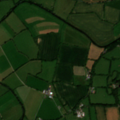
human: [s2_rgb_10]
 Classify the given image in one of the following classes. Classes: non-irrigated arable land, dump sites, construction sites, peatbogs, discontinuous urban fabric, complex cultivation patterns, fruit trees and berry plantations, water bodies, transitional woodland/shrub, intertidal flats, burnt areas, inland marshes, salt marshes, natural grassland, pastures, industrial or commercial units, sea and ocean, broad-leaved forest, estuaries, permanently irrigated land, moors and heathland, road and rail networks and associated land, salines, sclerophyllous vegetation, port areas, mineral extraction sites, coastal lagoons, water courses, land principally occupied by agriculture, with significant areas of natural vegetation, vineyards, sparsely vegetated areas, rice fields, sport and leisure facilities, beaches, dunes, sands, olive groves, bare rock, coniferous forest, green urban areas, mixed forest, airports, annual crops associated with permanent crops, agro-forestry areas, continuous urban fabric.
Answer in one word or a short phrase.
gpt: non-irrigated arable land, pastures